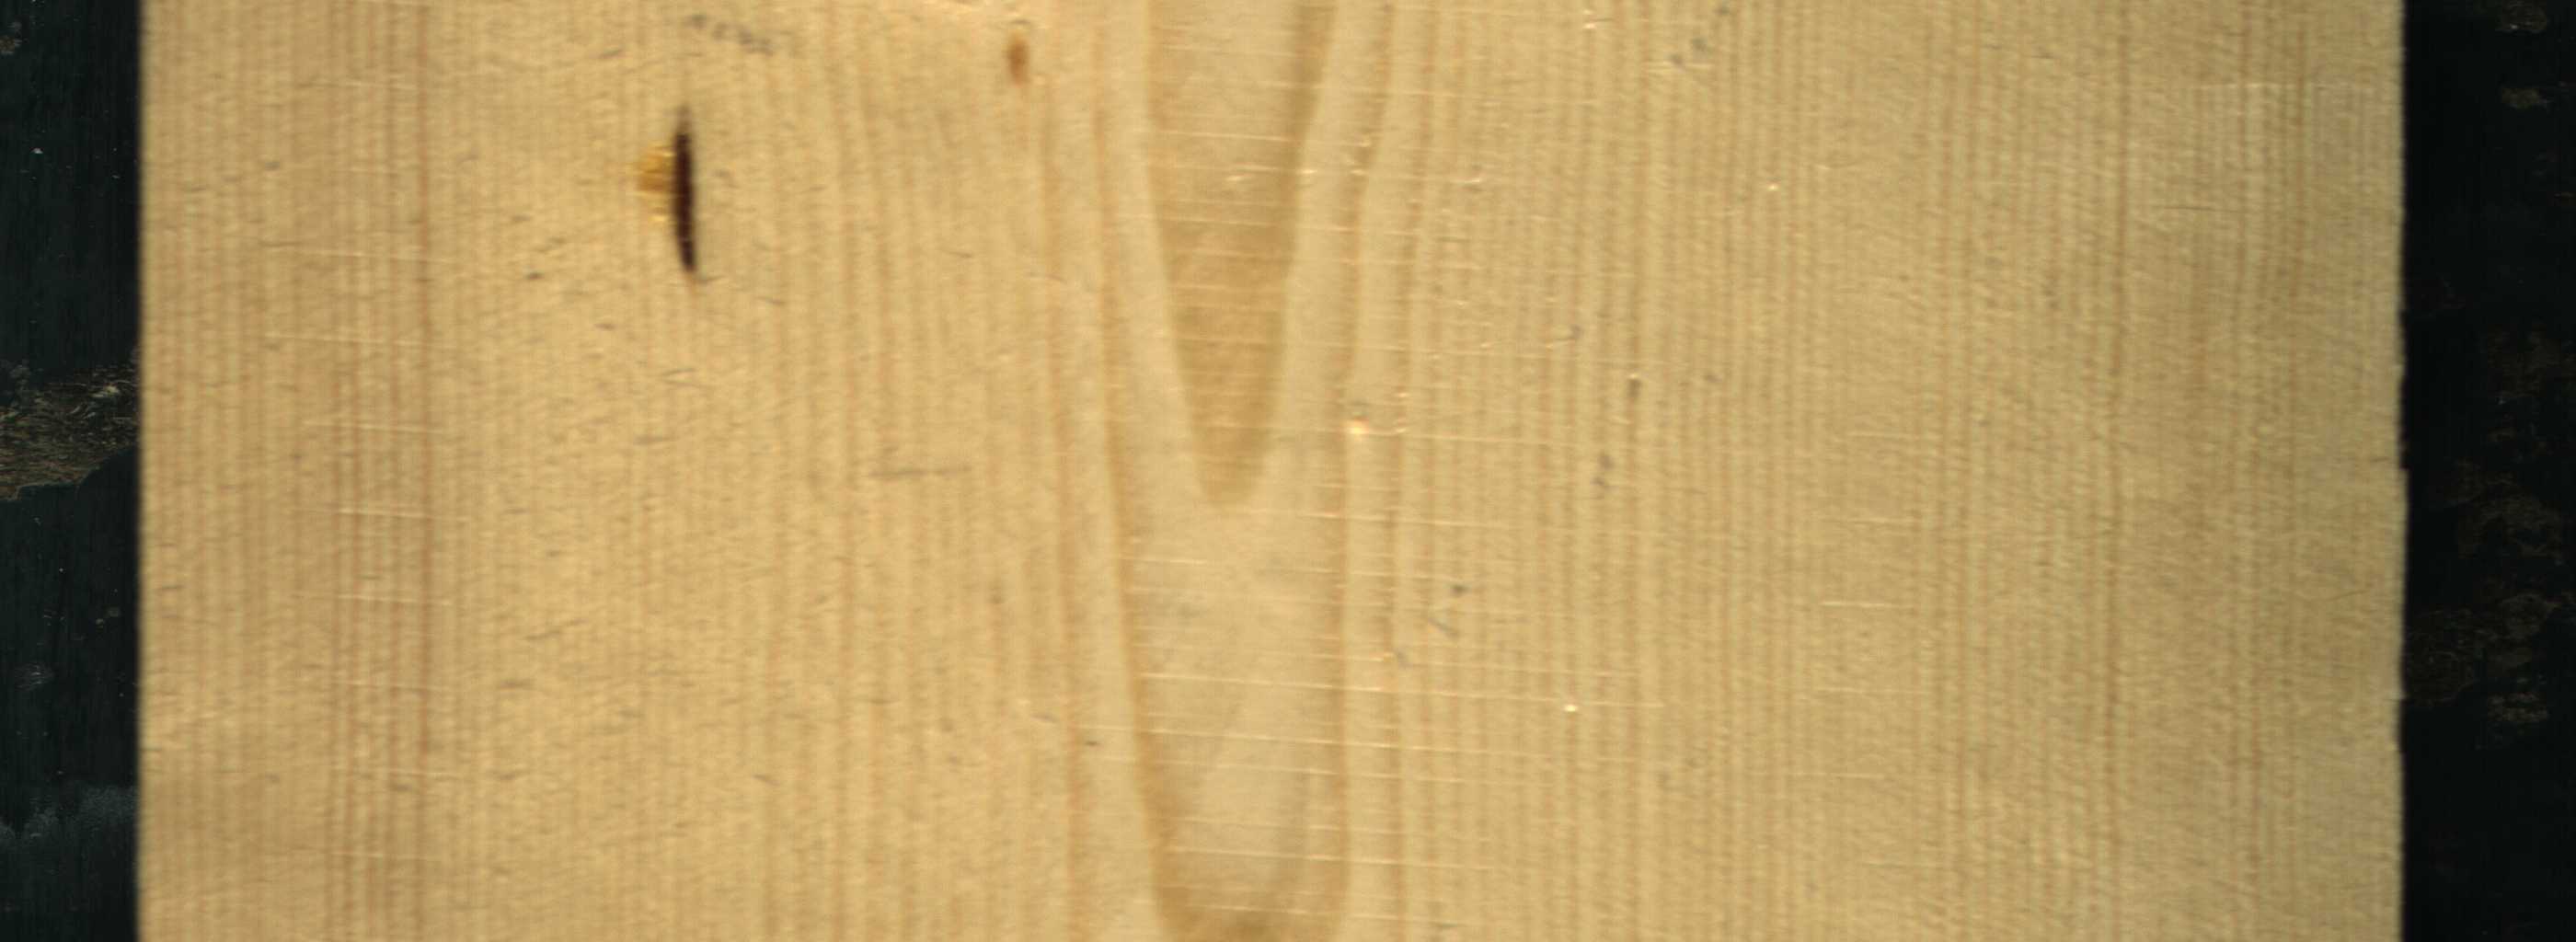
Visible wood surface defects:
resin